Question: Someone please tell me the SQL query to get the result....
Thanks!

From the above two tables, I want to get the 'Photo', 'Name', 'Id of max(id)' from 'Table-A' for each 'category_id' for which the 'parent_id' in 'Table-B' is '1' i.e.
'''
1005 E Byte Apple 3
1002 B Byte Banana 5
1007 G Byte Orange 6
1011 K Byte Mango 7
'''
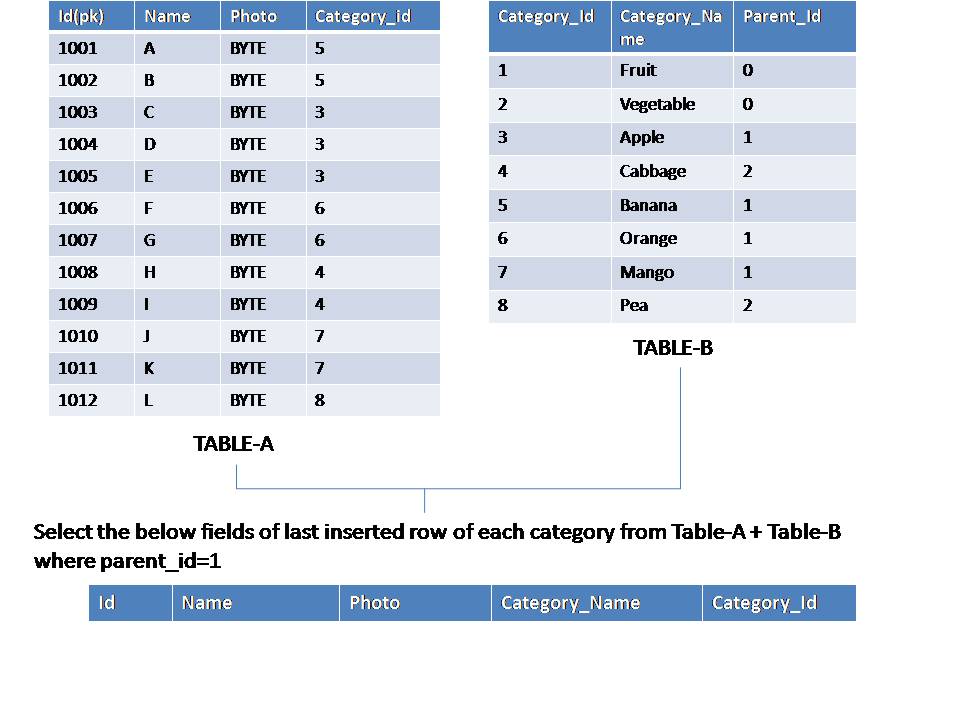
Answer: Try the below;
'''
Select TBLA.ID, TBLA.Name, TBLA.Photo, TBLB.Category_Name, TBLB.Category_ID
From [table-B] TBLB
Inner Join [table-a] TBLA On TBLA.Category_ID = TBLB.Category_ID
Where TBLB.Parent_ID = 1
And TBLA.ID = (Select Max(ID)
From [table-a]
Where Category_ID = TBLB.Category_ID)
'''